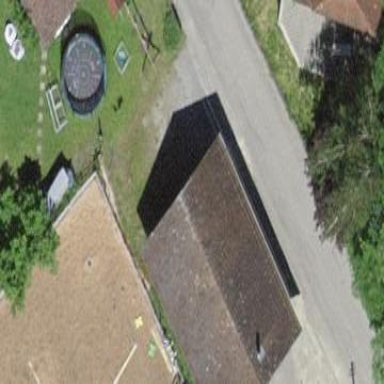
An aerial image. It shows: Garage building.